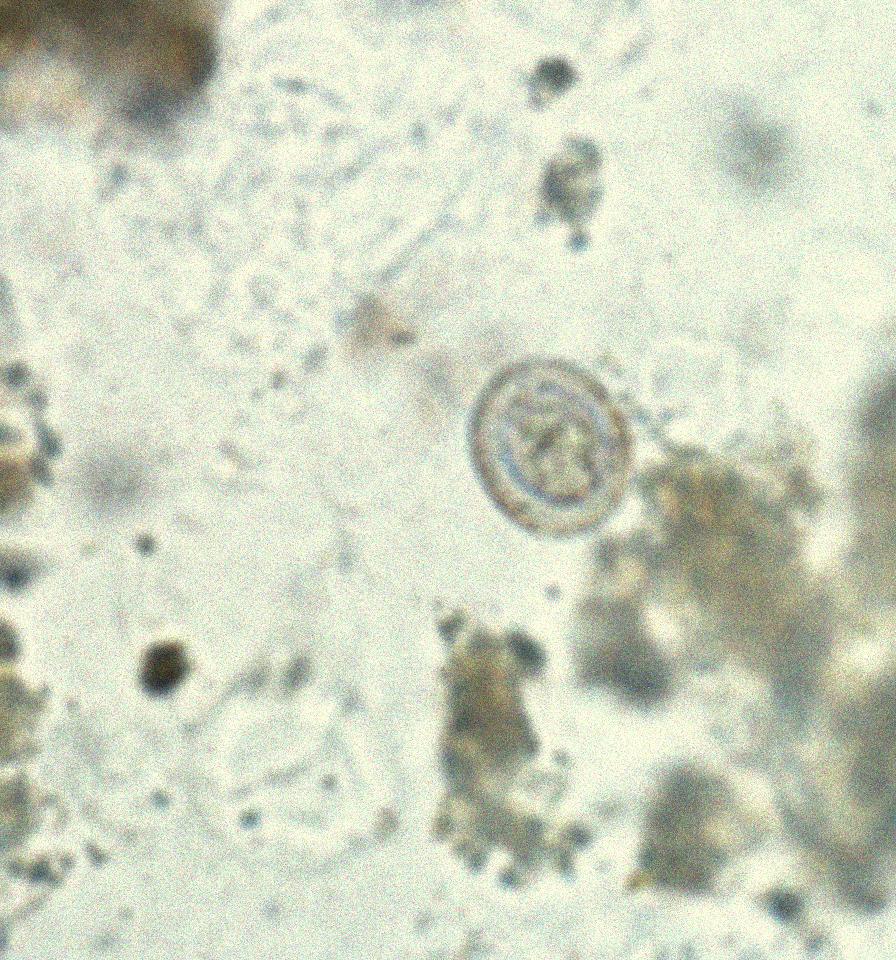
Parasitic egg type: Hymenolepis nana